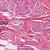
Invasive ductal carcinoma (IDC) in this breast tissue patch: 0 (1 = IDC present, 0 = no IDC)